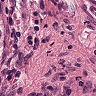
Metastatic tissue present: yes